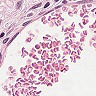
Metastatic tissue present: no